Question: I am looking into German bond yield development around certain event dates indicated by 'APP=1' in the dataset below. For example, on both 4 Sep 2014 and 12 Sep 2014 an event occurs.
I want to compare how the market reacts three days prior and after the event. In short, I want my figure below to contain one more line, representing the time around the second event.

In order to make such a figure I need to manipulate my data. Here is my current dataset:
'''
df <- Date APP DE10
2014-09-22 0 1.010
2014-09-19 0 1.043
2014-09-18 0 1.081
2014-09-17 0 1.050
2014-09-16 0 1.061
2014-09-15 0 1.067
2014-09-12 1 1.082
2014-09-11 0 1.041
2014-09-10 0 1.047
2014-09-09 0 0.996
2014-09-08 0 0.953
2014-09-05 0 0.928
2014-09-04 1 0.970
2014-09-03 0 0.955
2014-09-02 0 0.931
2014-09-01 0 0.882
'''
I want my dataset to look like this:
'''
APP Indicator DE10_Event1 DE10_Event2
0 1 1.050 0.996
0 2 1.061 0.996
0 3 1.067 0.996
1 4 1.082 0.970
0 5 1.041 0.955
0 6 1.047 0.931
0 7 0.996 0.882
'''
This way, I will have the option of plotting the lines in the same figure, as they now have the same y-axis and x-axis.
Thanks in advance for your help!
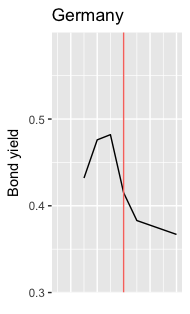
Answer: Thanks, this is much easier to understand than the original. If you only have a few events, this will work to produce the kind of chart you want:
'''
library(tidyverse)
library(lubridate)
'''
I read in your data as a data frame 'dd'. First converted 'Date' to a 'Date' type and then identified the event dates:
'''
> dd$Date <- as.Date(dd$Date)
> events <- dd %>% filter(APP==1) %>% select(Date)
> events$Date
[1] "2014-09-12" "2014-09-04"
'''
Next use those dates to create one new column of date differences for each event:
'''
diffs <- dd %>%
mutate(Event1_DE10=-interval(ymd(dd$Date),ymd(events$Date[1])) %/% days(1)) %>%
mutate(Event2_DE10=-interval(ymd(dd$Date),ymd(events$Date[2])) %/% days(1))
'''
This will give you:
'''
> diffs
# A tibble: 16 x 5
Date APP DE10 Event1_DE10 Event2_DE10
<date> <int> <dbl> <dbl> <dbl>
1 2014-09-22 0 1.01 10. 18.
2 2014-09-19 0 1.04 7. 15.
3 2014-09-18 0 1.08 6. 14.
4 2014-09-17 0 1.05 5. 13.
5 2014-09-16 0 1.06 4. 12.
6 2014-09-15 0 1.07 3. 11.
7 2014-09-12 1 1.08 0. 8.
8 2014-09-11 0 1.04 -1. 7.
9 2014-09-10 0 1.05 -2. 6.
10 2014-09-09 0 0.996 -3. 5.
11 2014-09-08 0 0.953 -4. 4.
12 2014-09-05 0 0.928 -7. 1.
13 2014-09-04 1 0.970 -8. 0.
14 2014-09-03 0 0.955 -9. -1.
15 2014-09-02 0 0.931 -10. -2.
16 2014-09-01 0 0.882 -11. -3.
'''
You can overplot lines, one for each event, and then the vertical line at the end:
'''
diffs %>% ggplot() +
geom_line(aes(x=Event1_DE10,y=DE10), color="blue") +
geom_line(aes(x=Event2_DE10,y=DE10), color="red") +
geom_vline(xintercept=0, linetype="dashed")
'''
It looks like this:
<URL>
If you only want -3 to +3 on the x-axis, just add a plus sign to the end of the code above and 'scale_x_continuous(limits=c(-3,3))' to chop the plot at those x-limits.
If you have more than a handful of dates, you may need to adjust the 'mutate' part so that it gives a new column for all event dates in 'events$Date'.
To zoom in the plot but not chop off the data outside the axis boundaries, use 'coord_cartesian':
'''
diffs %>% ggplot() +
geom_line(aes(x=Event1_DE10,y=DE10), color="blue") +
geom_line(aes(x=Event2_DE10,y=DE10), color="red") +
geom_vline(xintercept=0, linetype="dashed") +
labs(x="Days from Event") +
coord_cartesian(xlim=c(-3,3))
'''
<URL>